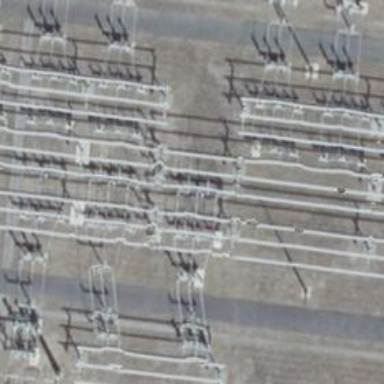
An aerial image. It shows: Switch for power supply.